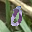
Label: 0